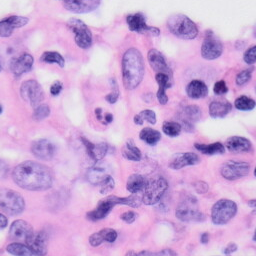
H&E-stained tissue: Skin